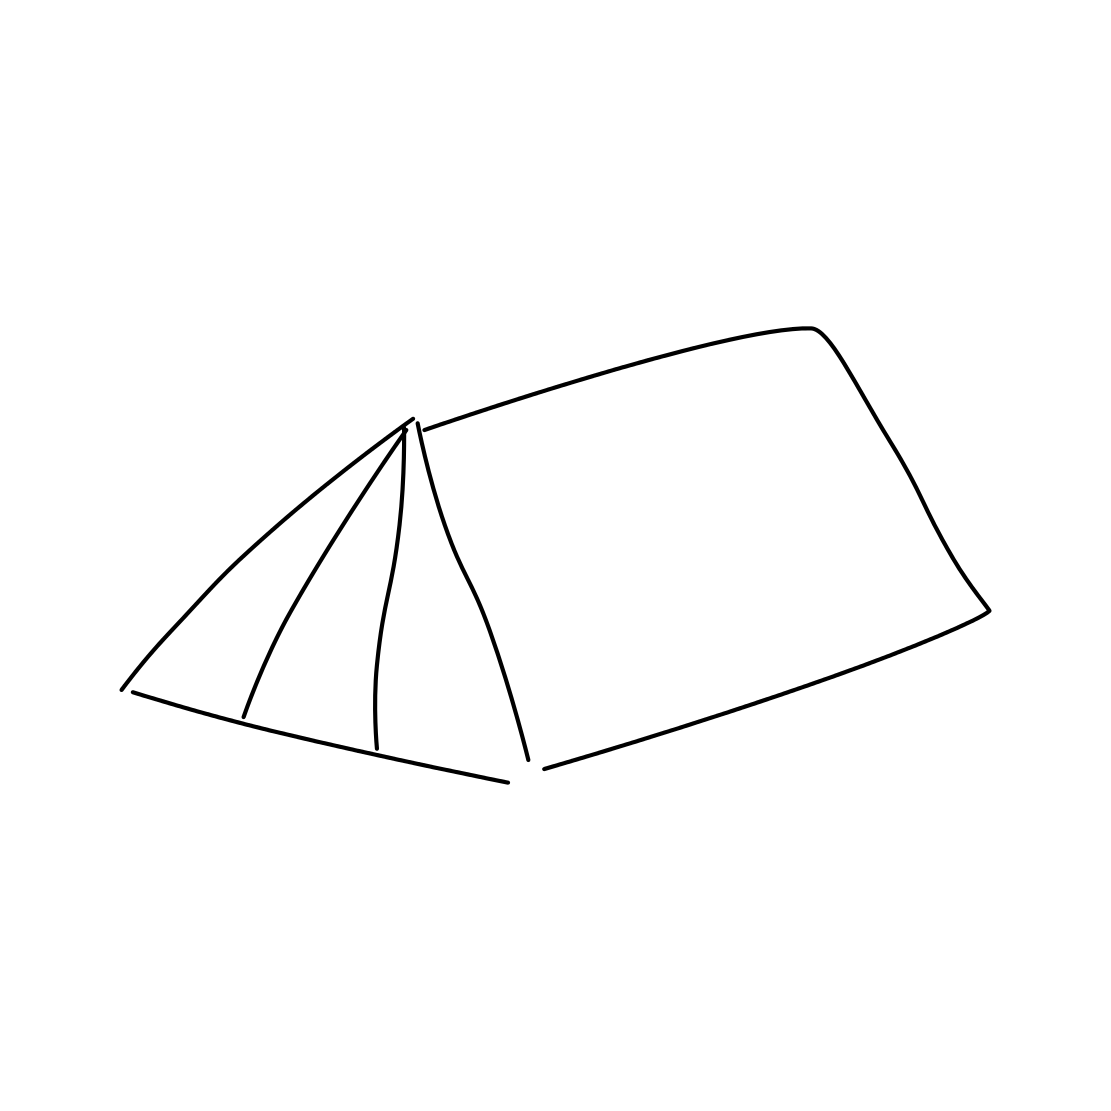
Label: tent